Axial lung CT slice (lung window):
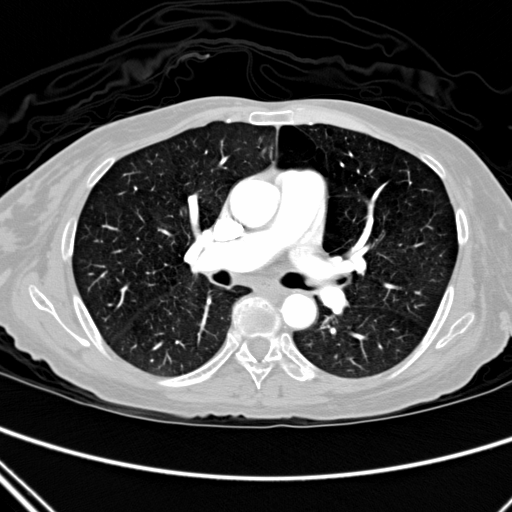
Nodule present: no